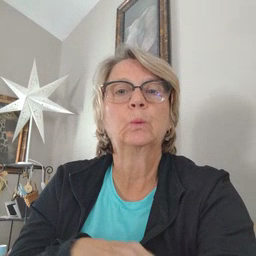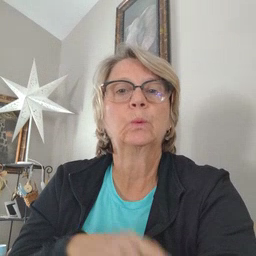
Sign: moon